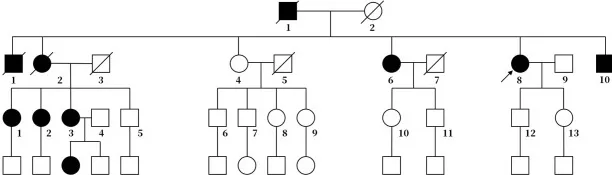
Pedigree chart of the family. The arrow represents the proband. Squares represent males, and circles represent females. The diagonal lines represent deceased family members. Black squares or circles indicate the members with FHM. White squares or circles represent members without FHM.
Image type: pathology (immunostaining)